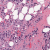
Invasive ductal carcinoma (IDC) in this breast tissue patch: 1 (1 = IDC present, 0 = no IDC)